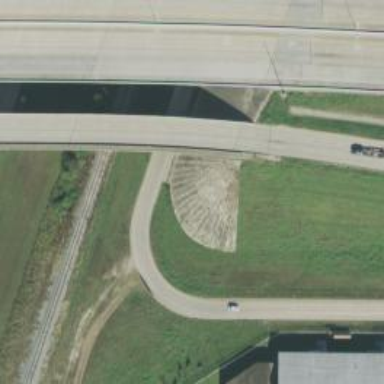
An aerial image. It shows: Secondary road with frontage road crossing bridge.